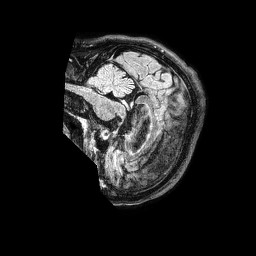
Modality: FLAIR
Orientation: sagittal
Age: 51
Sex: male
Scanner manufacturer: philips
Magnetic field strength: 1.5 T
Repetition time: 4.8 s
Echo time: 0.3 s